九年级 · 解析几何
如图, 在网格中, 小正方形的边长均为 1 , 点 $A, B, C$ 都在格点上, 则 $\angle A B C$ 的正切值是 ( )

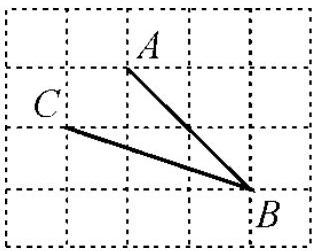
A. 2
B. $\frac{2 \sqrt{5}}{5}$
C. $\frac{\sqrt{5}}{5}$
D. $\frac{1}{2}$
答案: D
解析: 【分析】利用勾股定理和锐三角函数的定义求解

解: 连结 $A C$, 由勾股定理, 得 $A C=\sqrt{2}, A B=2 \sqrt{2}, B C=\sqrt{10}, A B^{2}+A C^{2}=B C^{2}, A C \perp A B$.则 $\tan \angle B=\frac{A C}{A B}=\frac{1}{2}$.

故选 D.